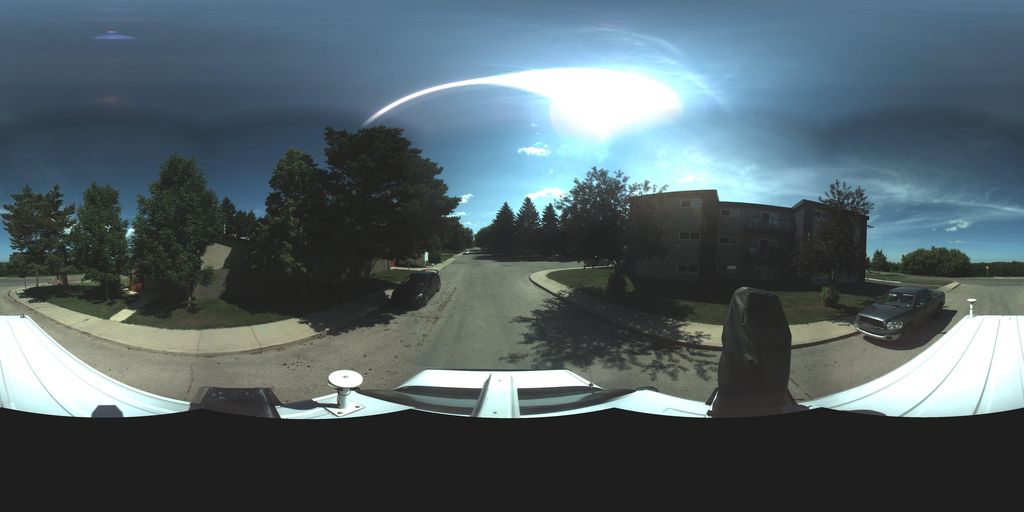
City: saskatoon